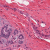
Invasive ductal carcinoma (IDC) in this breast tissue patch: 0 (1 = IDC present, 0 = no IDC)